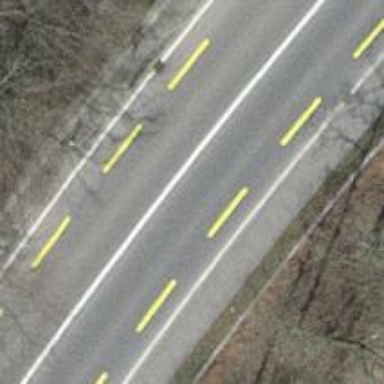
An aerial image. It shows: Primary highway with designated cycle lane.